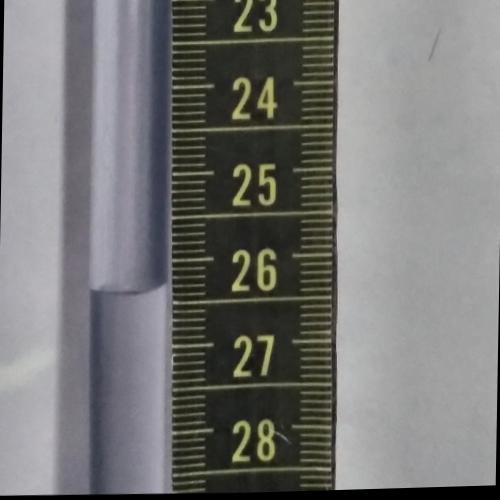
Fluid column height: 26.3 cm